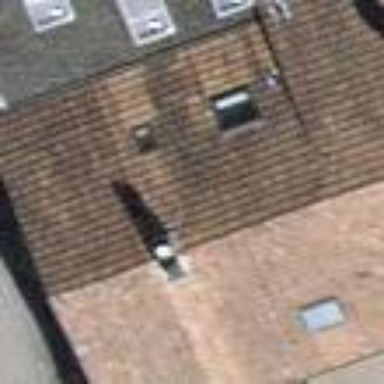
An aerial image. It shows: Terrace building.